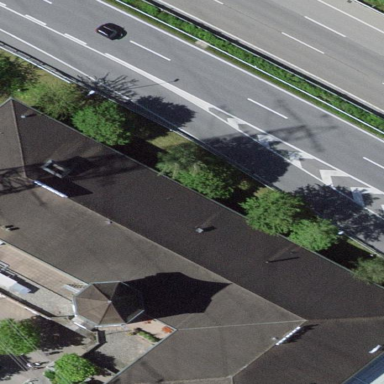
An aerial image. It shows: Restaurant building equipped with surveillance.